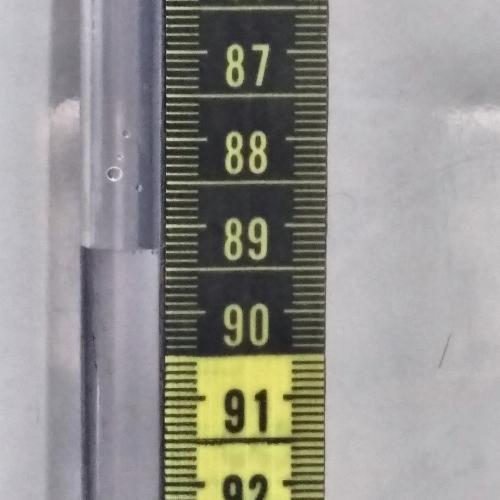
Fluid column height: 89.3 cm